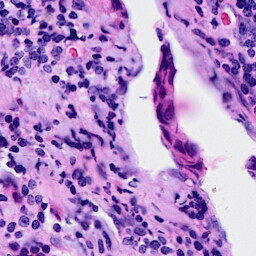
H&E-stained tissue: Breast